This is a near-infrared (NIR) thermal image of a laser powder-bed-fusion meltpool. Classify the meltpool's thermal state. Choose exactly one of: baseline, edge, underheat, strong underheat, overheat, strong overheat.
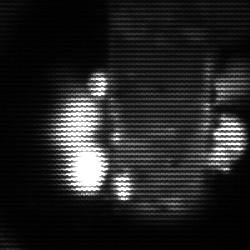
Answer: strong underheat